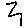
Label: zigzag